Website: bh-photo
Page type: billing-address
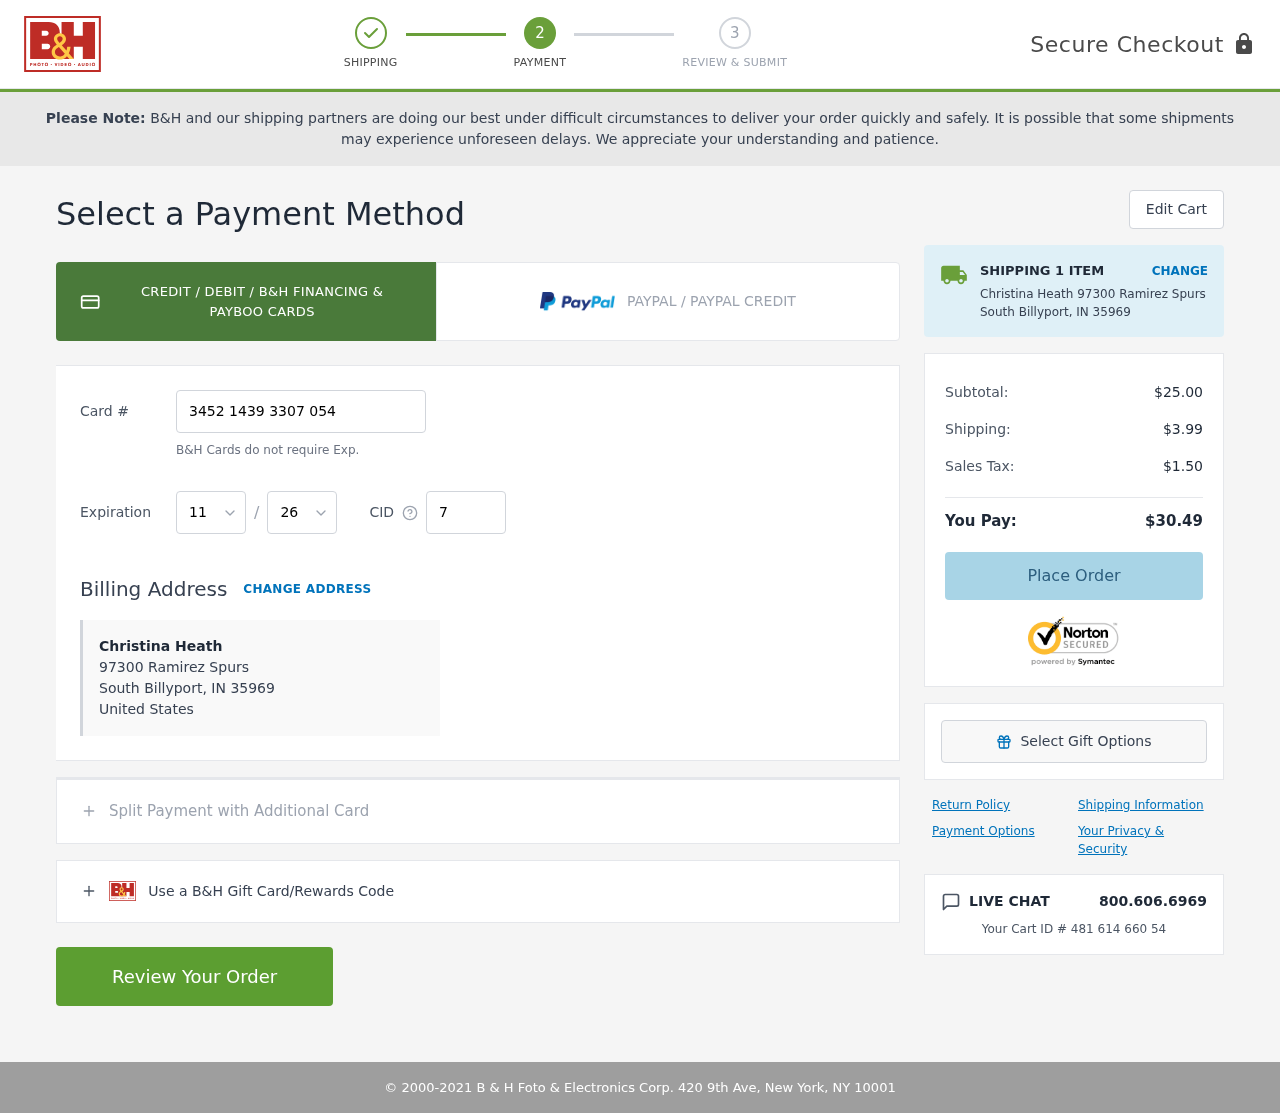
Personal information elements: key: PII_CARD_CVV
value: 7969
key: PII_CARD_EXPIRY_MONTH
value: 11
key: PII_CARD_EXPIRY_YEAR
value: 26
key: PII_CARD_NUMBER
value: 3452 1439 3307 054
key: PII_CITY
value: South Billyport
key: PII_COUNTRY
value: United States
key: PII_FULLNAME
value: Christina Heath
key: PII_POSTCODE
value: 35969
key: PII_STATE_ABBR
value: IN
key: PII_STREET
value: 97300 Ramirez Spurs
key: PII_FULLNAME2
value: Christina Heath
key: PII_CITY_STATE
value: South Billyport, IN
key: PII_POSTCODE_FULL
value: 35969
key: PII_POSTCODE_NUMERIC
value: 35969
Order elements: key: ORDER_NUM_ITEMS
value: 1
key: ORDER_SUBTOTAL
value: $25.00
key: ORDER_SHIPPING_COST
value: $3.99
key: ORDER_TAX
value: $1.50
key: ORDER_TOTAL
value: $30.49
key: ORDER_ID
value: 481 614 660 54